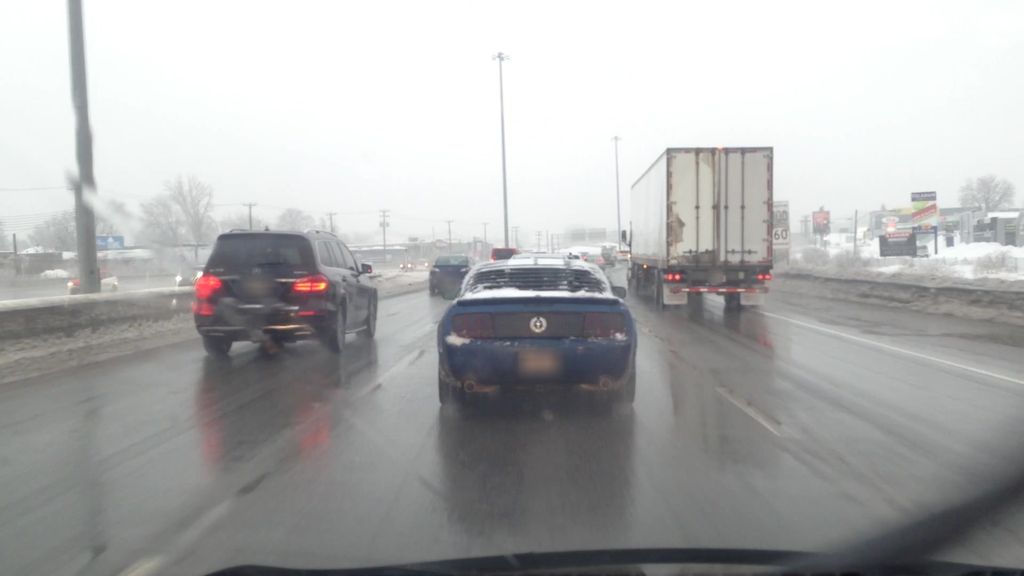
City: montreal